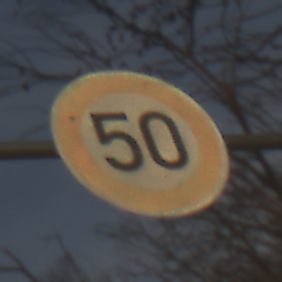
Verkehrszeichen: Geschwindigkeit50
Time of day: SunriseSunset
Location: Outdoor (Nature)
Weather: PartlyCloudy
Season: NotSpecified
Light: Natural